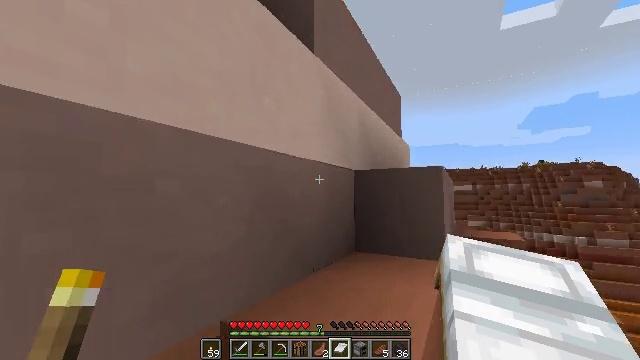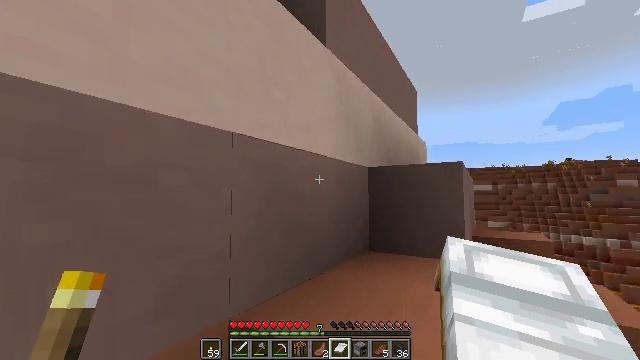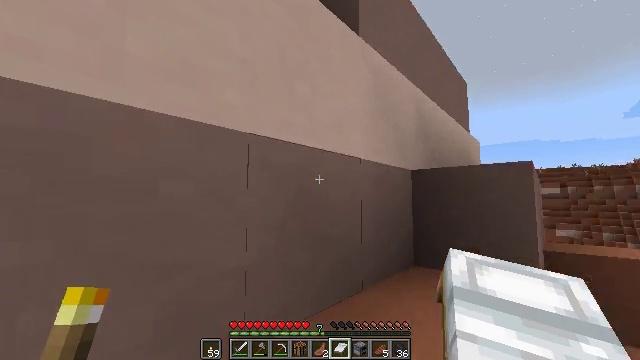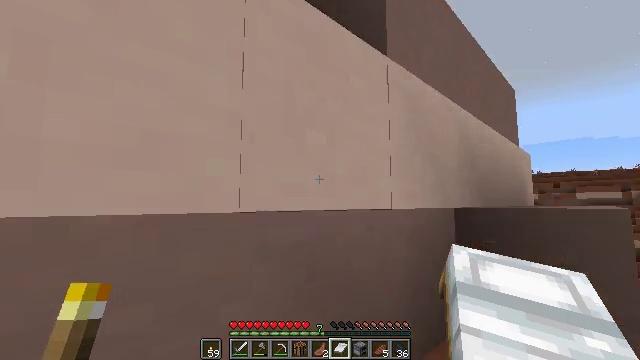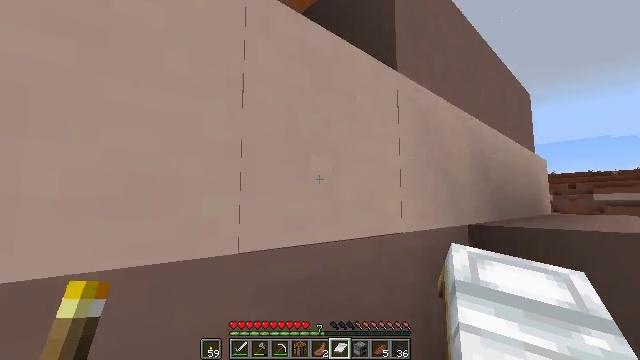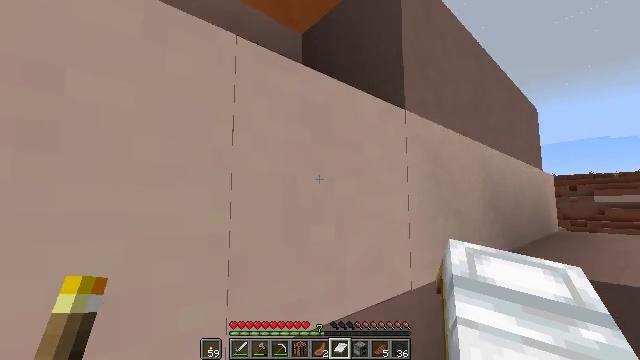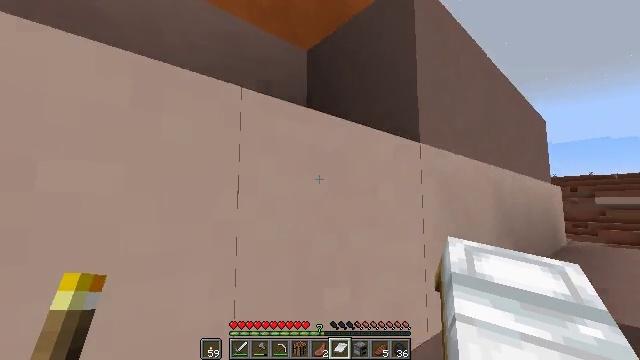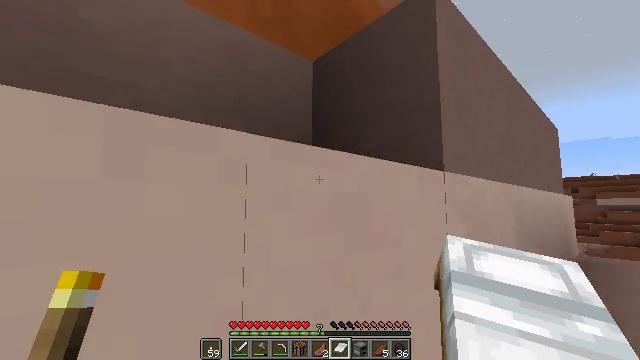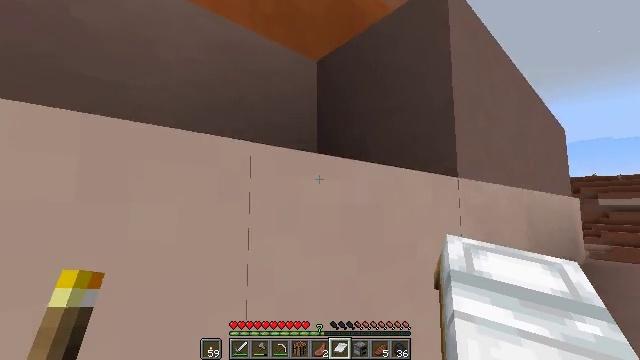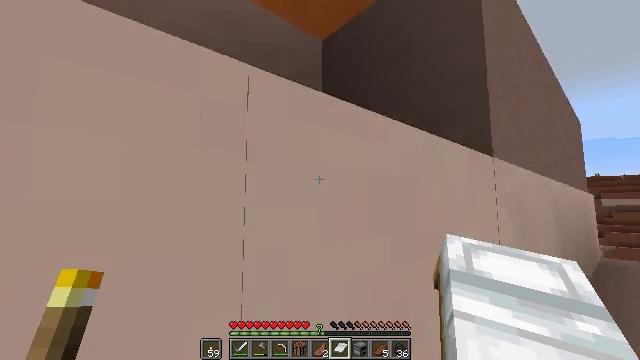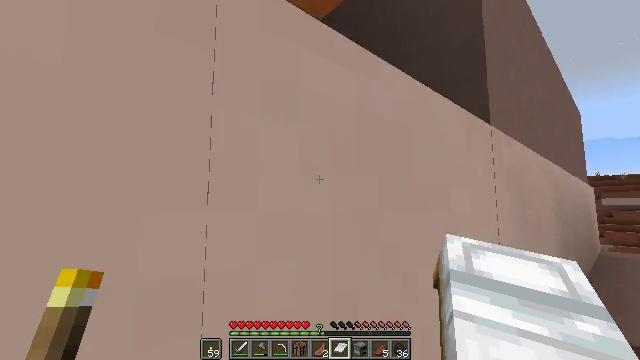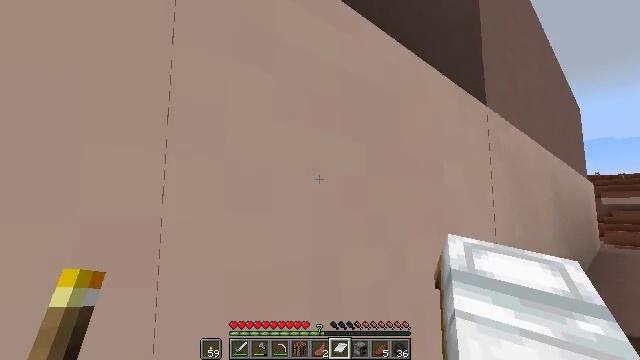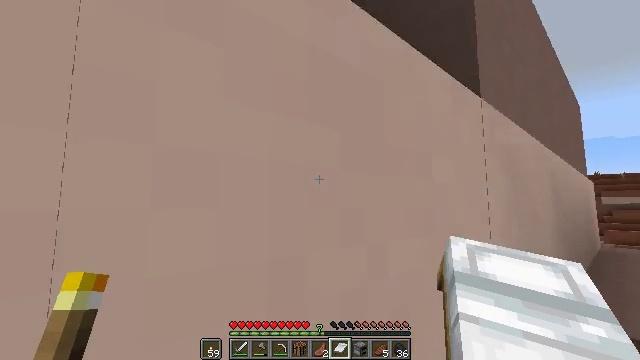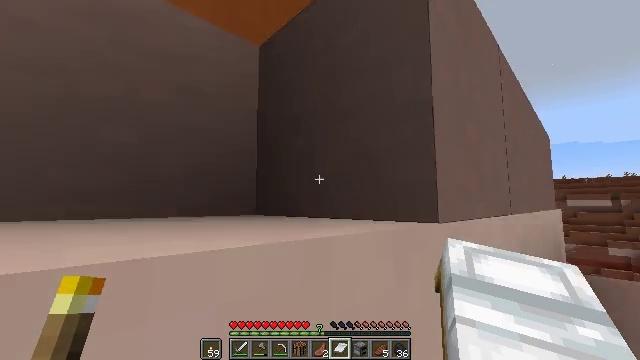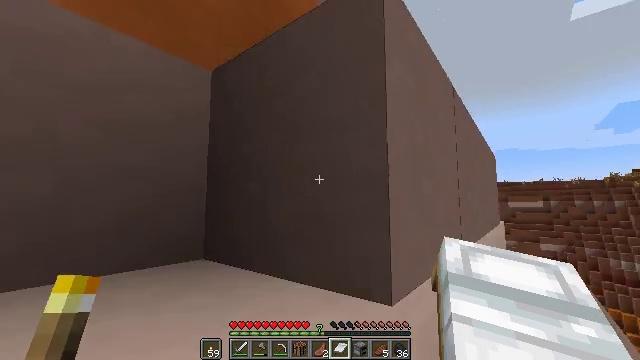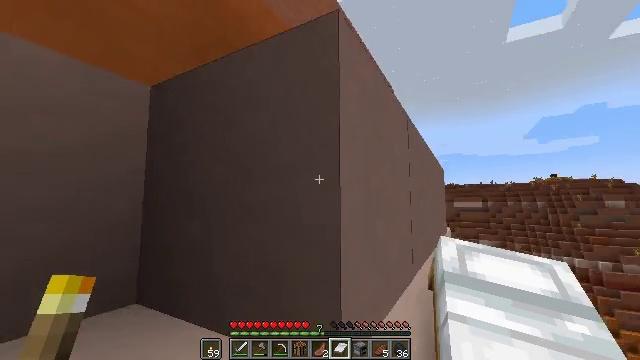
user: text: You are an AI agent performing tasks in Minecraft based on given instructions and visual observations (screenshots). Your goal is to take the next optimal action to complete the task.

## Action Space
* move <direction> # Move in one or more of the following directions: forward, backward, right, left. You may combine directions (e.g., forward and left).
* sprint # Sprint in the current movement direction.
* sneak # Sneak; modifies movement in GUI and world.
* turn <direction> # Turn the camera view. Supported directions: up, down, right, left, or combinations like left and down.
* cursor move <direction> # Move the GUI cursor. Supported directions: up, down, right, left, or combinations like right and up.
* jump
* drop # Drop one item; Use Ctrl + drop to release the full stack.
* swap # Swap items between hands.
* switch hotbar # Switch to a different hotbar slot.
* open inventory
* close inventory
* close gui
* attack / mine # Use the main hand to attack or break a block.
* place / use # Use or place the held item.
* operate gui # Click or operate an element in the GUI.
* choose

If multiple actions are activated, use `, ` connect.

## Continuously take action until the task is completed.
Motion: motion action
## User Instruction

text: Gather terracotta from the structure.
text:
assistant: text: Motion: move forward, turn left, jump
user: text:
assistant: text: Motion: move forward, turn left and up, jump
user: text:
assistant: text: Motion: move forward, turn left, jump
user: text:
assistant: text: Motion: move forward, turn left, jump
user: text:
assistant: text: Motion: move forward, jump
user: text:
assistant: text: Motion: move forward, jump
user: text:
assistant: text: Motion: move forward, jump
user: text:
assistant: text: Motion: move forward, jump
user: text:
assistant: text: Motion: move forward, jump
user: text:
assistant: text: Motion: move forward, jump
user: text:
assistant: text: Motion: move forward, jump
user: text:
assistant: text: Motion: move forward, jump
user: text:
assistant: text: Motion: move forward, turn right, jump
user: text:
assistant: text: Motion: move forward, turn right, jump
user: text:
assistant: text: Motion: move forward, turn right, jump
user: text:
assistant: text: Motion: move forward, turn right, jump
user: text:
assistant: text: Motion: move forward, turn right, jump
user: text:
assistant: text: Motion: move forward, turn right, jump
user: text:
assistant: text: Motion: move forward, turn right, jump
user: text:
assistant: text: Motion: move forward, jump
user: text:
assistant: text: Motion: move forward, jump
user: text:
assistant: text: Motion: move forward, jump
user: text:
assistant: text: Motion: move forward, jump
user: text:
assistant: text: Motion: move forward, turn left, jump
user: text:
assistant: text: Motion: move forward, turn left
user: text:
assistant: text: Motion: move forward, turn left
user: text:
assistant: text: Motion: move forward, turn left
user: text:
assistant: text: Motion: move forward
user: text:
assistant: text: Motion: move forward, turn left
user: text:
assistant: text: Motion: turn left